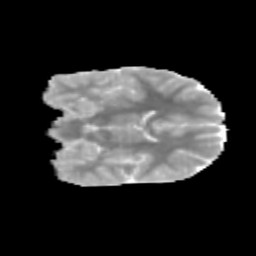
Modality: MD
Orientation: coronal
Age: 9
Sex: male
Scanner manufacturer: siemens
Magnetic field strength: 3 T
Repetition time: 3.8 s
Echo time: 0.07 s